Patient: sex M, age 69
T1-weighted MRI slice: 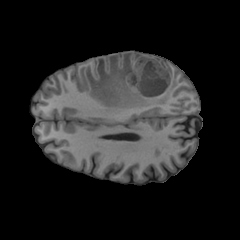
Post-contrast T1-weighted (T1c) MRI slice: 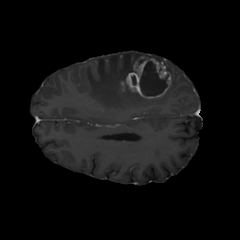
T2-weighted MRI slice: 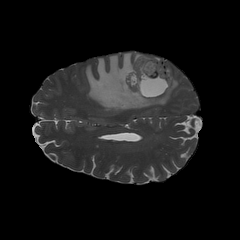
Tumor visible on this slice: yes
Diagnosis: Glioblastoma, IDH-wildtype
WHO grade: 4